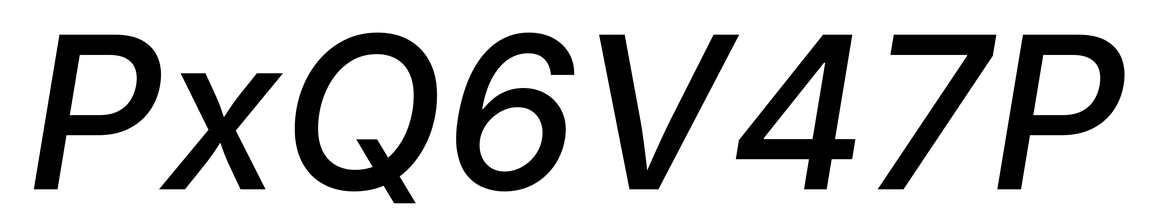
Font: Inter-Italic_Medium_Italic